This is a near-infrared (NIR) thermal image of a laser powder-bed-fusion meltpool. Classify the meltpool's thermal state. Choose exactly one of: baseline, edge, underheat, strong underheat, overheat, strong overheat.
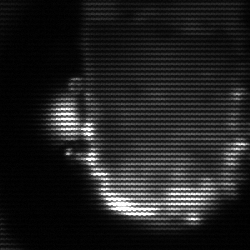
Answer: baseline